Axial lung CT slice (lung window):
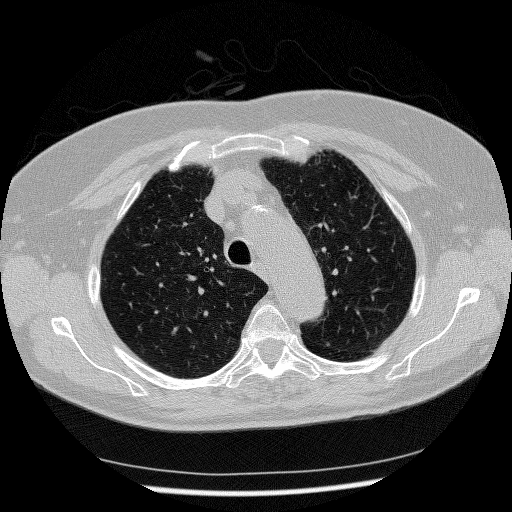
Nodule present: no